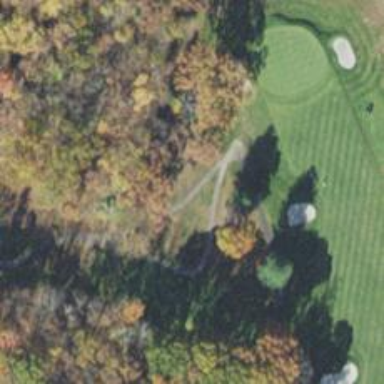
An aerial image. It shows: Path for both road and golf.